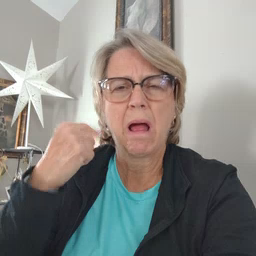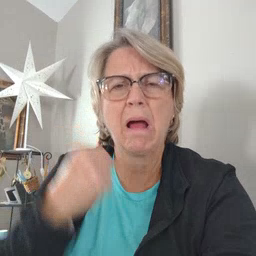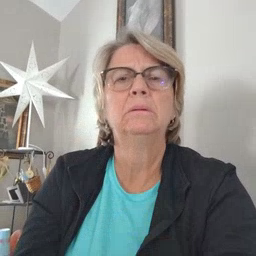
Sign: cry